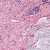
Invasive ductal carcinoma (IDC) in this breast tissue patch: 1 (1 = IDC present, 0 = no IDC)